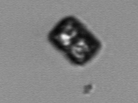
Label: Thalassiosira